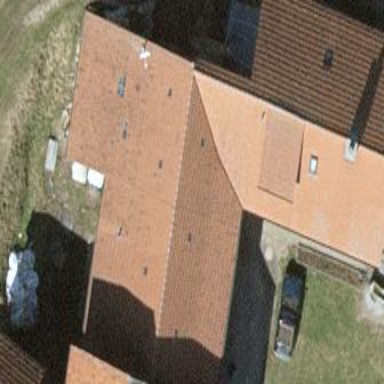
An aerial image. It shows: Building with gabled roof.